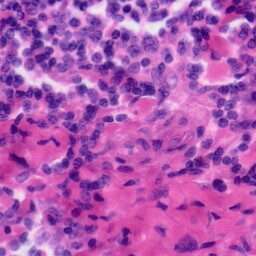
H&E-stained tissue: Tonsil